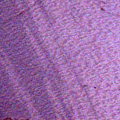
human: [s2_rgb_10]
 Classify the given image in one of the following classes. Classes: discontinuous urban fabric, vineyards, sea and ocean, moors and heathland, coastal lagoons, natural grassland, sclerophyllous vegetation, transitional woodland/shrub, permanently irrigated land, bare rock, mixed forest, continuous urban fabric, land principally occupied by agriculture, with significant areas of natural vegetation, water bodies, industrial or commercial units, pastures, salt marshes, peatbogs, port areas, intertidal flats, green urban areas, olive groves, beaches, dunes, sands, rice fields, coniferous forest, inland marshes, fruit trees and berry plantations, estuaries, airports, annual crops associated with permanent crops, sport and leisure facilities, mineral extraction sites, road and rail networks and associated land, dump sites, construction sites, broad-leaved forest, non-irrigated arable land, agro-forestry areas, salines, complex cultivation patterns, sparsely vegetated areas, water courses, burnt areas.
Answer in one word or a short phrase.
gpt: water bodies